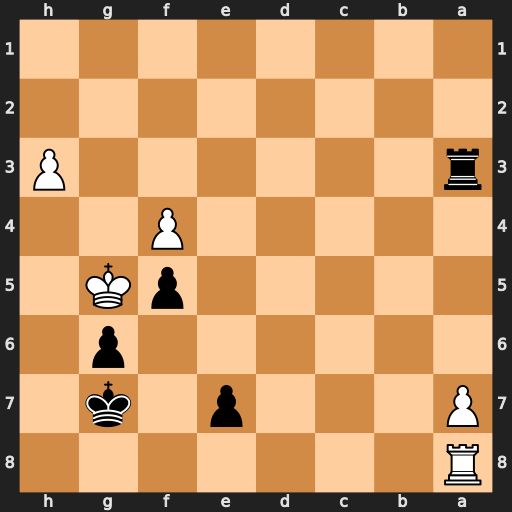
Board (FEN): R7/P3p1k1/6p1/5pK1/5P2/r6P/8/8
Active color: b
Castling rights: -
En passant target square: -
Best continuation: Rxh3 Rg8+ Kxg8 a8=Q+ Kh7 Qh1 Rh5+ Qxh5+ gxh5 Kxf5 Kh6